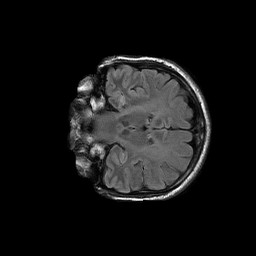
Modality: FLAIR
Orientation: coronal
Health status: ill
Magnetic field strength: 3 T